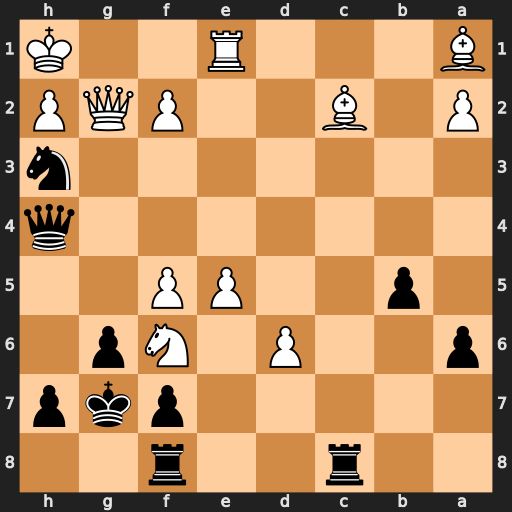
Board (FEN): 2r2r2/5pkp/p2P1Np1/1p2PP2/7q/7n/P1B2PQP/B3R2K
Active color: b
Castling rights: -
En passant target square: -
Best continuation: Nxf2+ Kg1 Nh3+ Qxh3 Qxh3